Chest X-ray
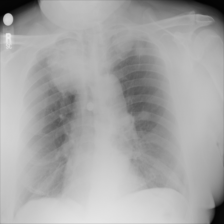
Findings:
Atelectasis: negative
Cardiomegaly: negative
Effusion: negative
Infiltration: negative
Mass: negative
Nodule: positive
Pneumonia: negative
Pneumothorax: negative
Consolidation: negative
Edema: negative
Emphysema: negative
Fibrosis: negative
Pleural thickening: negative
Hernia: negative